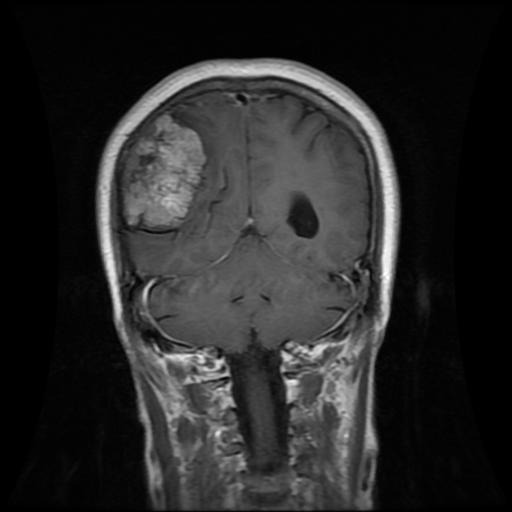
Label: meningioma